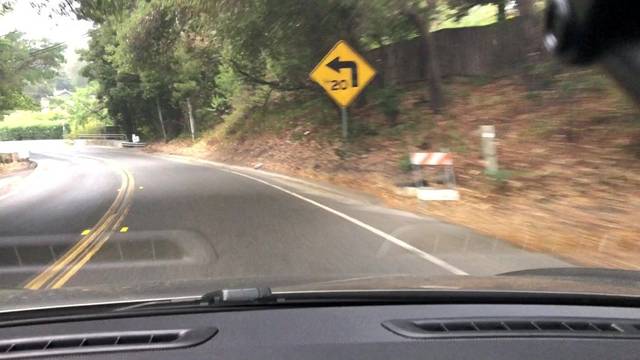
Region: United States
Coordinates: 37.243, -121.999